Question: Here's an interesting picture of some PHP code that I saw:

What interests me is the use of
'''
<?php echo $this->id; ?>
'''
How can that work? To the best of my knowledge it is impossible to use ?> mid-class to break out to html, and you can't reassign the $this keyword.
What's going on?
The 'doge' text was not added by me. That's simply how the picture was when I found it.
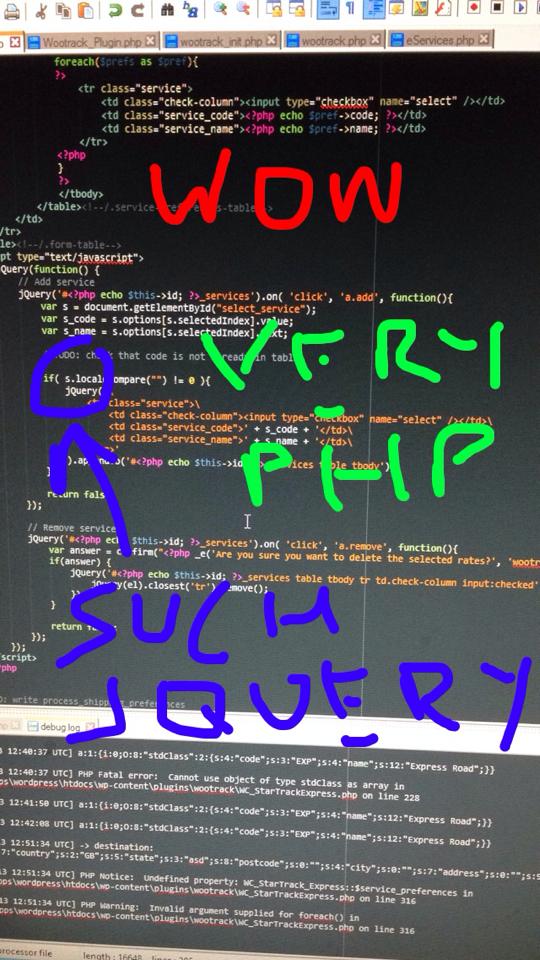
Answer: Mostly just guessing here, because it's impossible to see anything in the provided sample, but most likely you're looking at this:
file_a.php
'''
<html>
...
<?php echo $this->id; ?>
...
</html>
'''
file_b.php
'''
class Foo {
public $id = 42;
public function bar() {
include 'file_a.php';
}
}
'''
Yes, that works.
So does this:
'''
<?php
class Foo {
public $id = 42;
public function bar() {
?>
<html>
<?php echo $this->id; ?>
</html>
<?php
}
}
'''
Not that that's a great idea, but it works. Because it's not "breaking out of the class", it's .